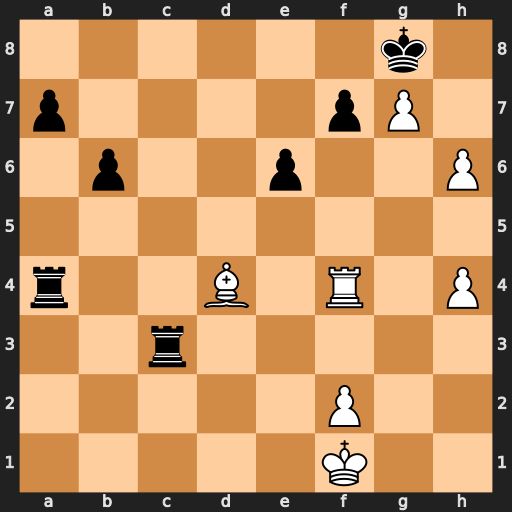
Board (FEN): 6k1/p4pP1/1p2p2P/8/r2B1R1P/2r5/5P2/5K2
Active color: w
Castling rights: -
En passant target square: -
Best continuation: Rxf7 Kxf7 h7